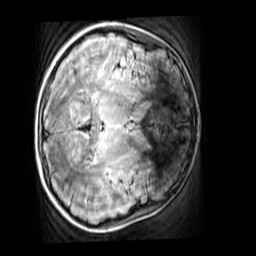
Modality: FLAIR
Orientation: axial
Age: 12
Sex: female
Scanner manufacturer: siemens
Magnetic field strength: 3 T
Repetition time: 5 s
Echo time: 0.388 s